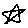
Label: star